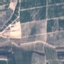
Land use / land cover: PermanentCrop